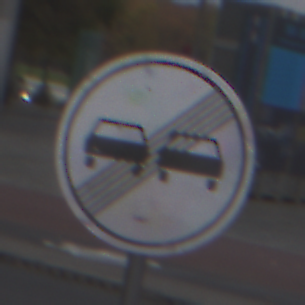
Verkehrszeichen: EndeUeberholverbot
Umgebung: Outdoor, Urban
Tageszeit: MorningAfternoon
Wetter: Overcast
Licht: Natural
Jahreszeit: NotSpecified
Kontrast: LowContrast